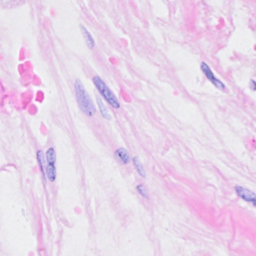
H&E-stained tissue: Breast